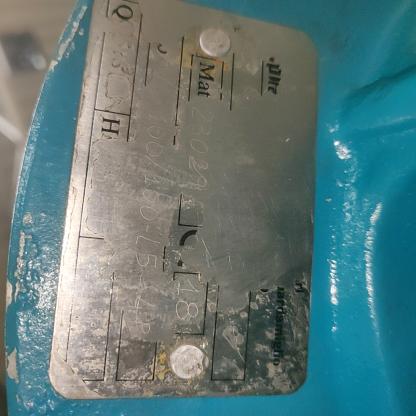
Klasa: tabliczka-znamionowa